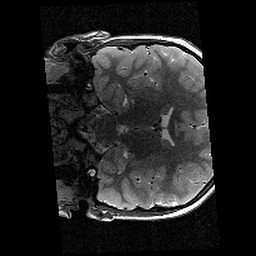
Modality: T2w
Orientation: coronal
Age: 9
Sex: male
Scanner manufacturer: siemens
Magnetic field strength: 3 T
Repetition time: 9.23 s
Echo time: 0.067 s